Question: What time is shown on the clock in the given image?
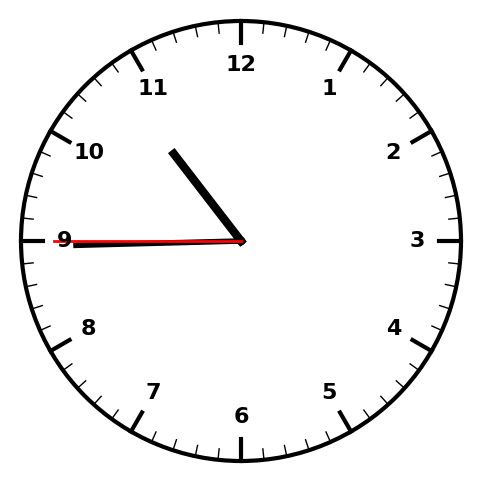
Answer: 10:44:45